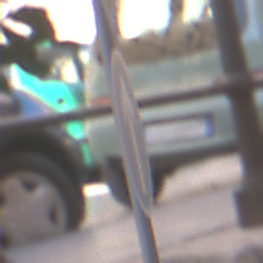
Verkehrszeichen: VorgeschriebeneFahrtrichtungGeradeaus
Zusatzzeichen oben: Vorfahrtsstrasse
Umgebung: Outdoor, Urban
Tageszeit: MorningAfternoon
Wetter: Clear
Licht: Natural
Jahreszeit: NotSpecified
Kontrast: LowContrast